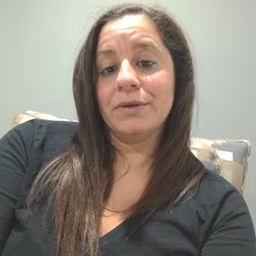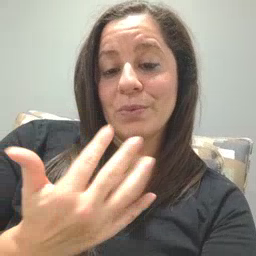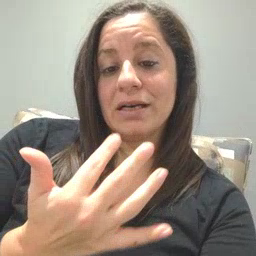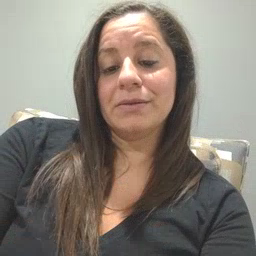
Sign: wait